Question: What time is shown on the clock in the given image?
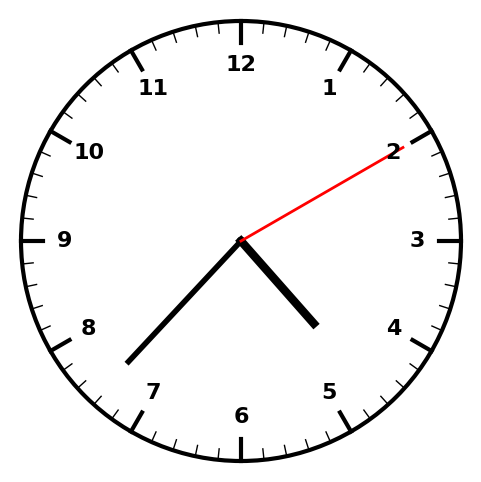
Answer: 04:37:10